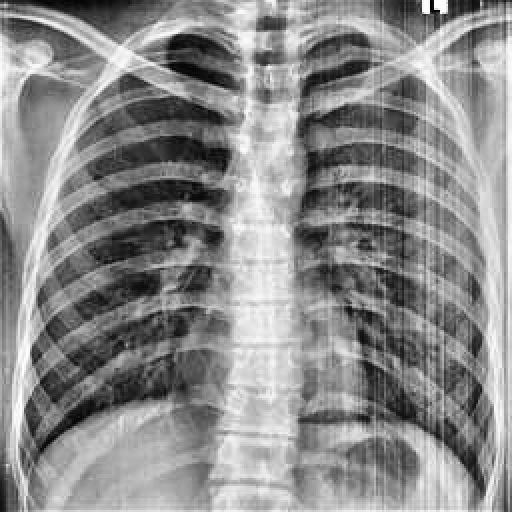
Finding: NORMAL